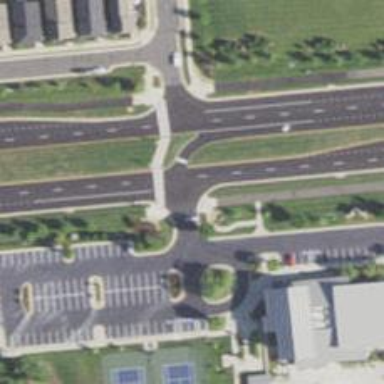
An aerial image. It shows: Asphalt road with secondary link designation.